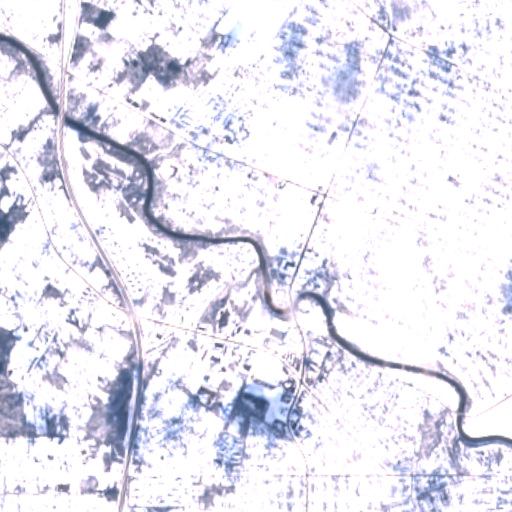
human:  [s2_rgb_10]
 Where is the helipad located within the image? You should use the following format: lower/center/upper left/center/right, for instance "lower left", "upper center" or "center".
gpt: The helipad is located in the lower center of the image.
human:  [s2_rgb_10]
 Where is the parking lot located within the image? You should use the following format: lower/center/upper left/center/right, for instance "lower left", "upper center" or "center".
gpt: The parking lot is located in the lower right of the image.
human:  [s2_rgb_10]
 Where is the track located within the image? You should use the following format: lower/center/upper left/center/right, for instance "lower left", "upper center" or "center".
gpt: The track is located in the upper center of the image.
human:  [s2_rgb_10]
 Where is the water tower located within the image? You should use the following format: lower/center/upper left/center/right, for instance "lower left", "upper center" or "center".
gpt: The water tower is located in the lower center of the image.
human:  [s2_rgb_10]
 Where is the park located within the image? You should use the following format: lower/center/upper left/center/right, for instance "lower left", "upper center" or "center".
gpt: There is no park in the image.